Chest X-ray. View position: AP
Patient age: 63
Patient sex: M
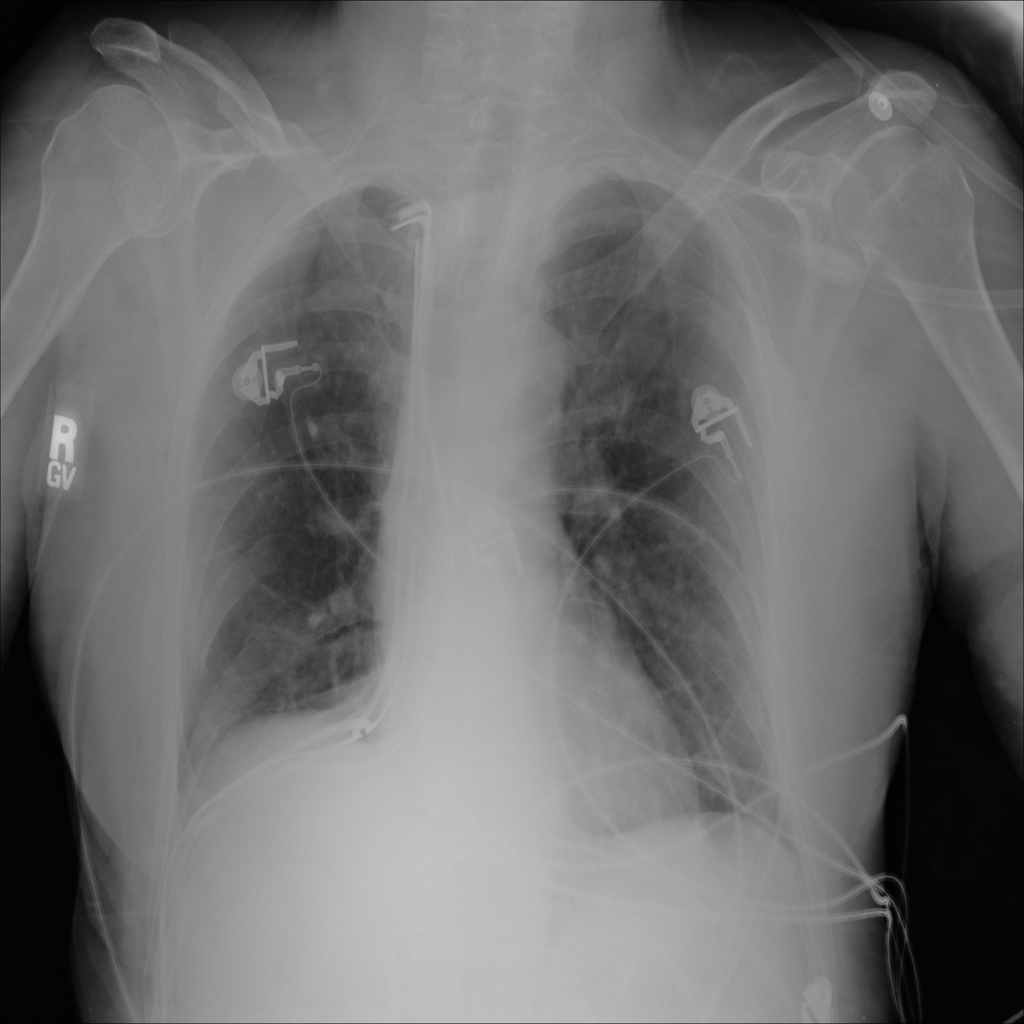
Finding: Pneumothorax